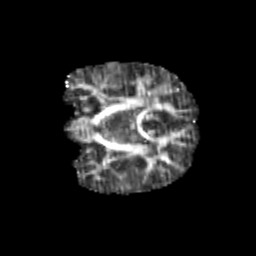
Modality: FA
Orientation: coronal
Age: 8
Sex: male
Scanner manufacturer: siemens
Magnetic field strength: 3 T
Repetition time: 3.8 s
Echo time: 0.07 s